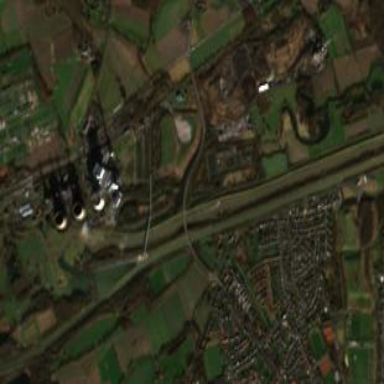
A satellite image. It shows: Industrial area with power plant.